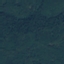
Land use / land cover class: Forest